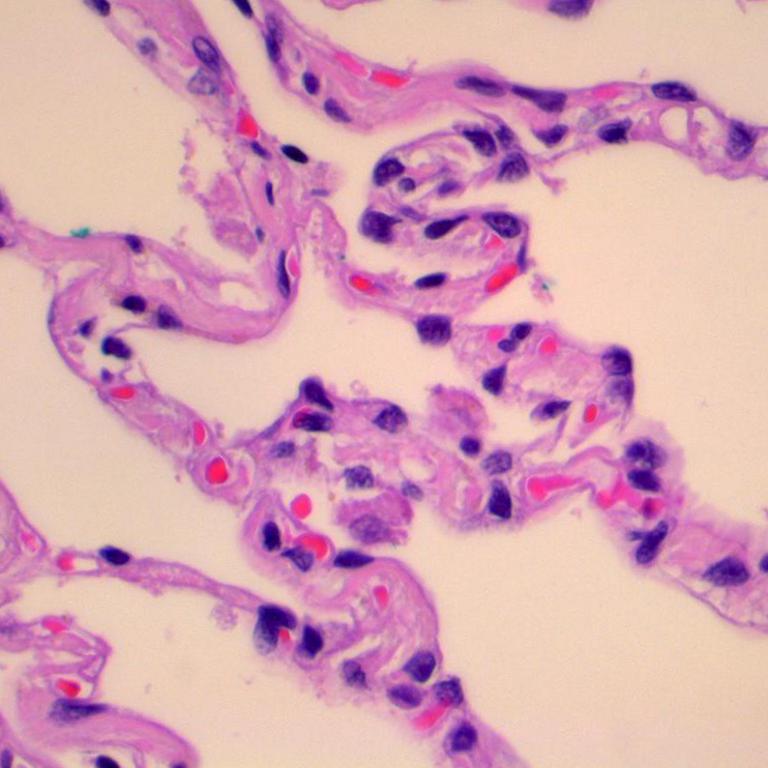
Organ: lung
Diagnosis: benign